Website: home-depot
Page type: delivery-shipping
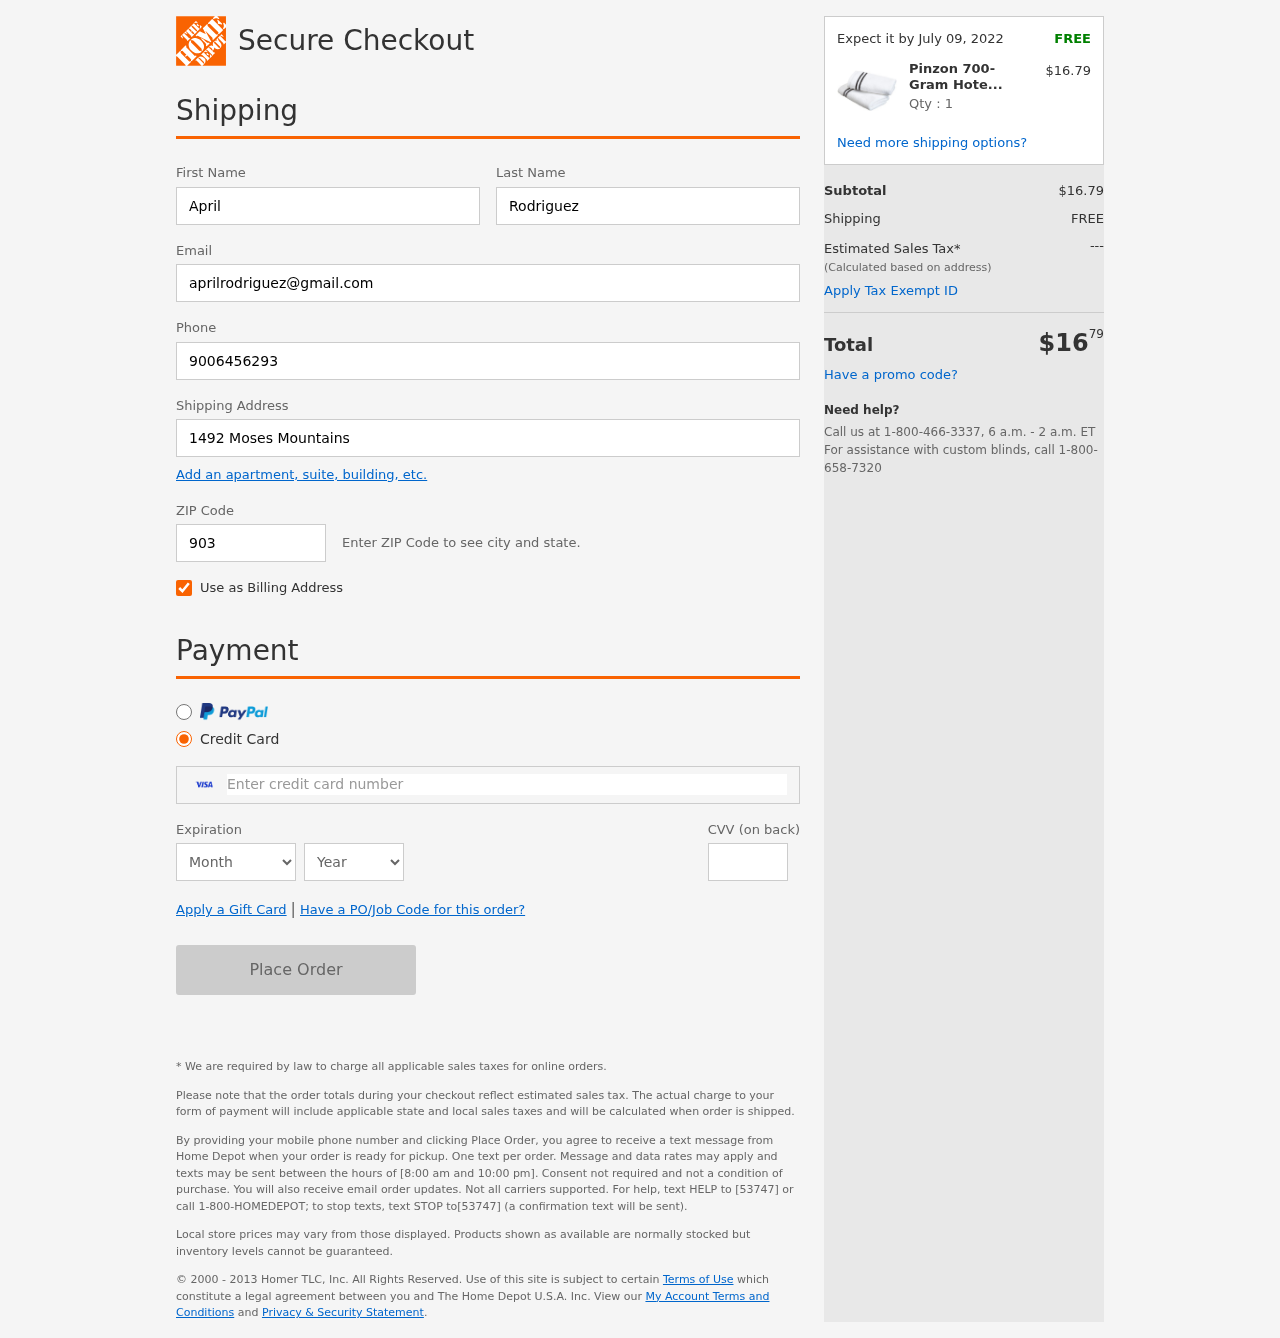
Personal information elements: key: PII_CARD_CVV
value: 780
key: PII_CARD_EXPIRY_MONTH
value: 02
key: PII_CARD_EXPIRY_YEAR
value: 26
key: PII_CARD_NUMBER
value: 4093 3634 5683 4326
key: PII_EMAIL
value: aprilrodriguez@gmail.com
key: PII_FIRSTNAME
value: April
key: PII_LASTNAME
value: Rodriguez
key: PII_PHONE
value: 9006456293
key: PII_POSTCODE
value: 90335
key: PII_STREET
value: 1492 Moses Mountains
Product elements: key: PRODUCT1_NAME
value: Pinzon 700-Gram Hotel Stitch Washcloth 2-Pack, Black
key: PRODUCT1_PRICE
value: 16.79
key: PRODUCT1_QUANTITY
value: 1
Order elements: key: ORDER_DELIVERY_DATE
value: Expect it by July 09, 2022
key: ORDER_SUBTOTAL
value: $16.79
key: ORDER_SHIPPING_COST
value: FREE
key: ORDER_TOTAL
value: $1679